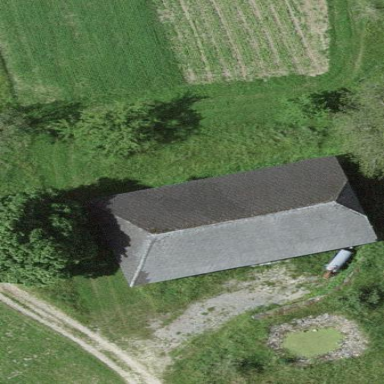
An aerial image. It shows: Barn.